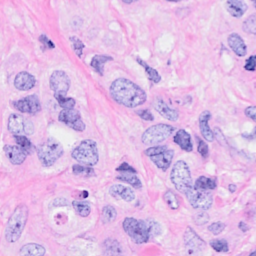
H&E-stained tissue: Breast